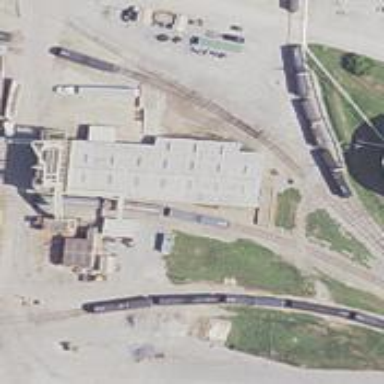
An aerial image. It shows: Rail spur service.